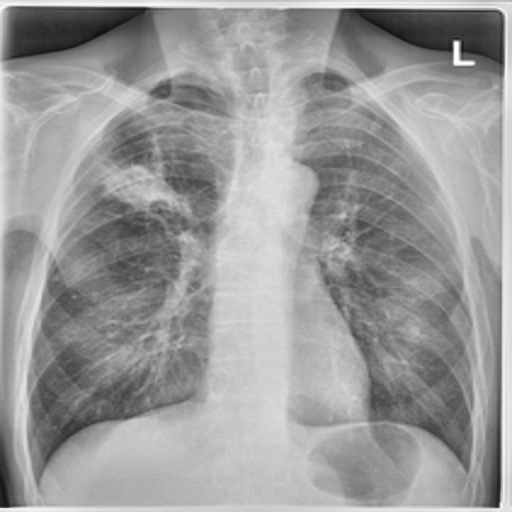
Finding: TUBERCULOSIS